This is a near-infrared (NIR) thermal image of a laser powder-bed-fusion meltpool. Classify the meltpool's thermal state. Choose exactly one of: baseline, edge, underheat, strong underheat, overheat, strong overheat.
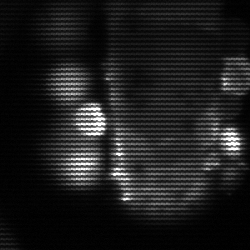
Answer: strong underheat